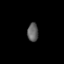
Tissue: prostate
Cell type: Fibroblasts
Senescence score: 0.8174
Nuclear area (px): 191
Mean DAPI intensity: 98.759